Question: What is the value of the measurement in the image?
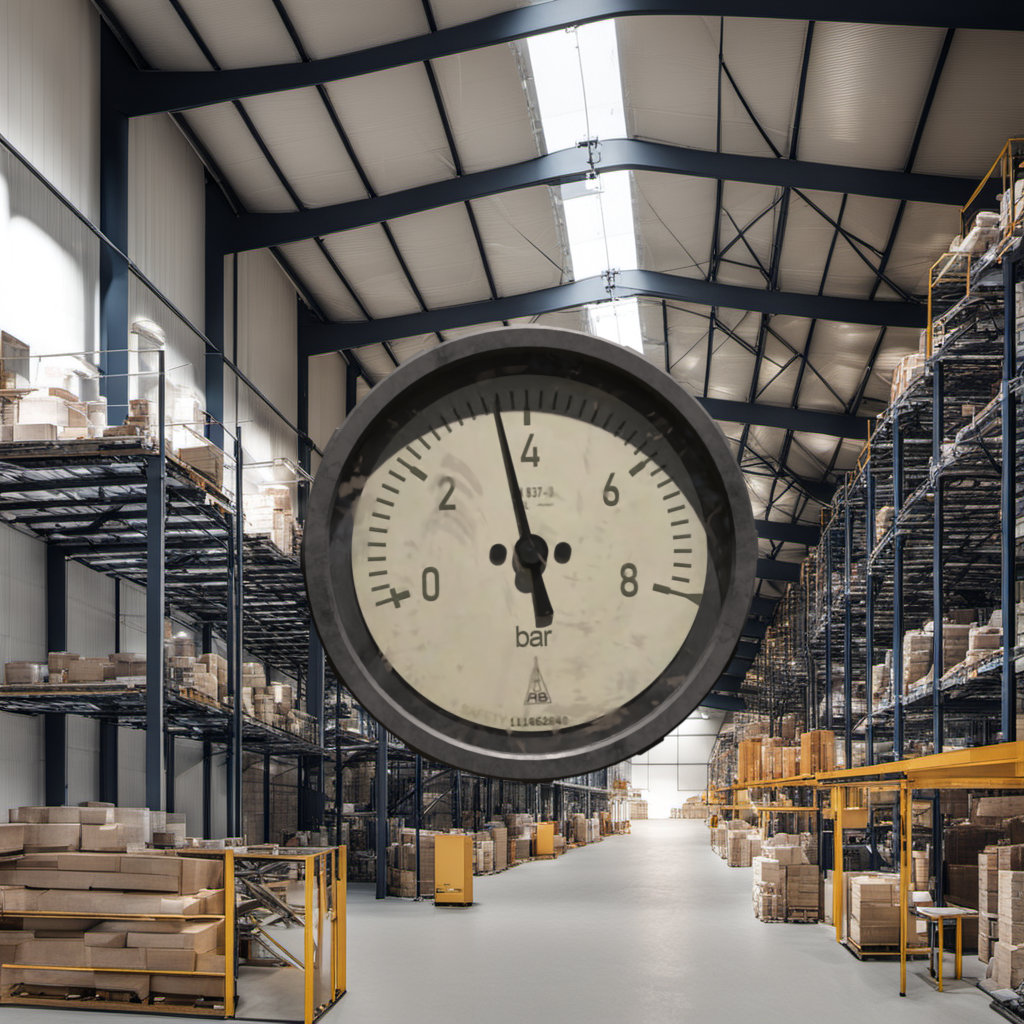
Answer: The result is 3.58
Question: What is the range of the measurement shown in the image?
Answer: The range is from 0 to 8
Question: What is the minimum and maximum value of this measurement?
Answer: The minimum value is 0 and the maximum value is 8